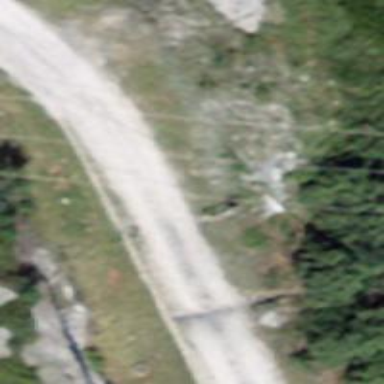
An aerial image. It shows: Well-maintained track road of grade 1.